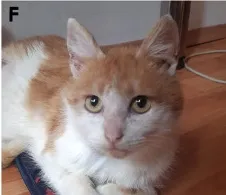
After. Treatment.
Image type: medical_photograph (other_medical_photograph)